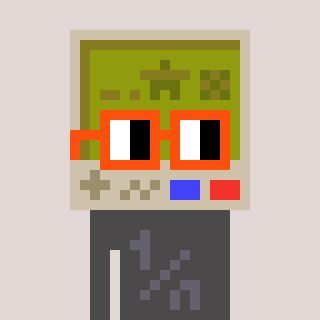
a pixel art character with square orange glasses, a gameboy-shaped head and a grayscale-colored body on a warm background